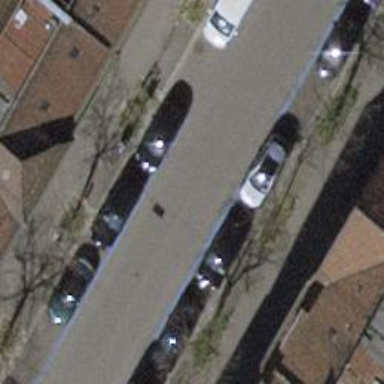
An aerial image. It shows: Parking lane.